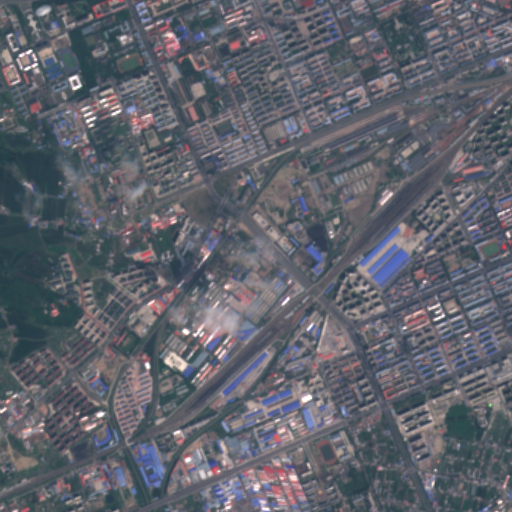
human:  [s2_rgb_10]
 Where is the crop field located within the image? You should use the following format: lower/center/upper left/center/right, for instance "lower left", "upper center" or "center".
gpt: The crop field is located in the upper left of the image.
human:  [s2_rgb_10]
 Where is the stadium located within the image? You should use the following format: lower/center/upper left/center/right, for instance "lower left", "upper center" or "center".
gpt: The stadium is located in the upper left of the image.
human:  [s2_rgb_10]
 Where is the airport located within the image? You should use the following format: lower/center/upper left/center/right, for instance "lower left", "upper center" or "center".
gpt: There is no airport in the image.